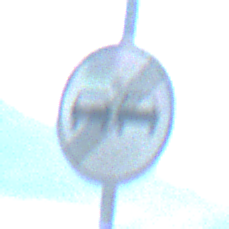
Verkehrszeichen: EndeUeberholverbot
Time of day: Night
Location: Outdoor (Nature)
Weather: PartlyCloudy
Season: NotSpecified
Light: Natural